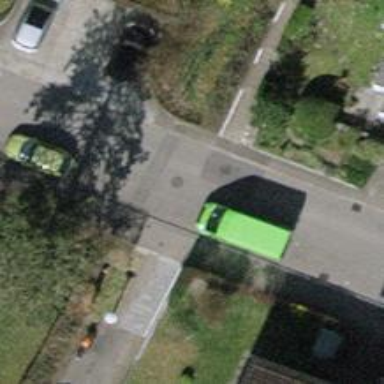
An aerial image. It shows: Set of steps on the road.